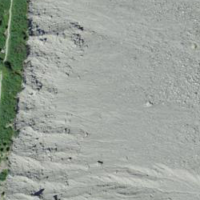
EUNIS habitat code: 48
Species observed at this site:
Bartsia alpina